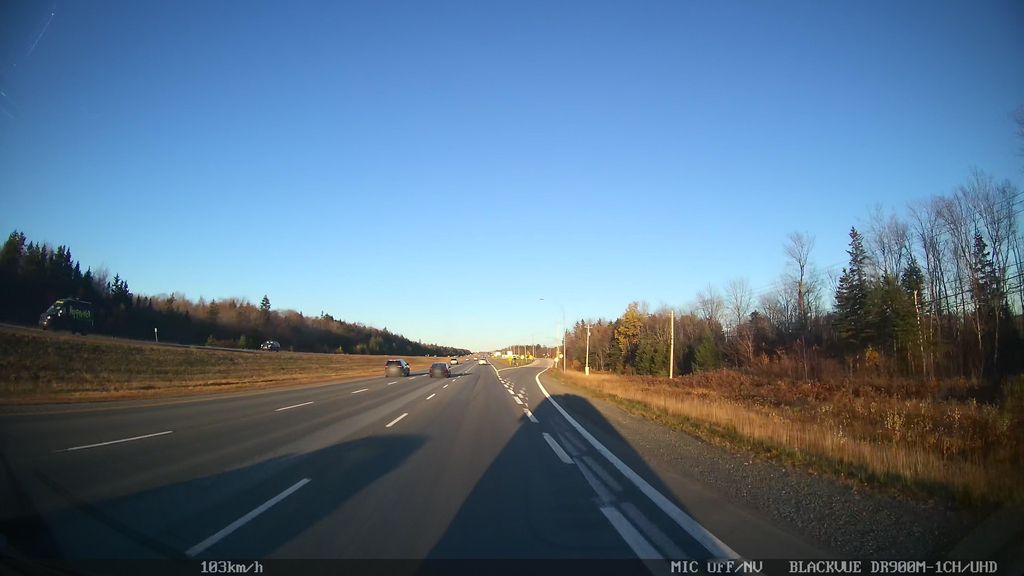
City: halifax